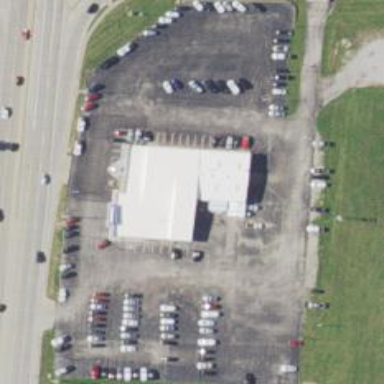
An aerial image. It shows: Building that houses car shop.